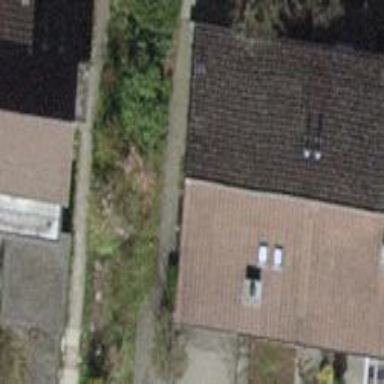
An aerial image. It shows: Building with tile roof.